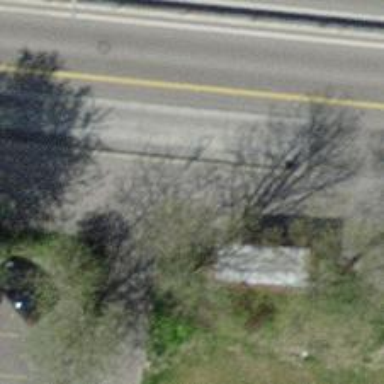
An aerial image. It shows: Bus stop with platform for public transport.